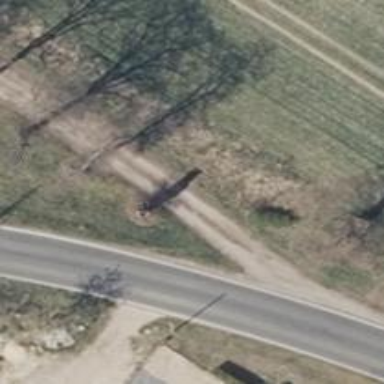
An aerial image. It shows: Path.